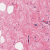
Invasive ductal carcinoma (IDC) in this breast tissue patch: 0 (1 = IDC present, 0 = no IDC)